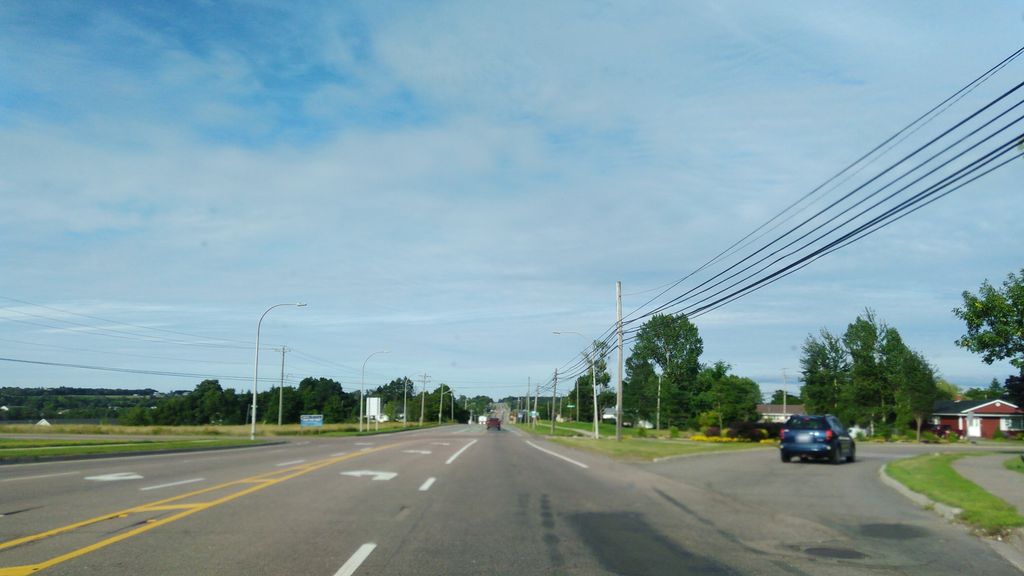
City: charlottetown